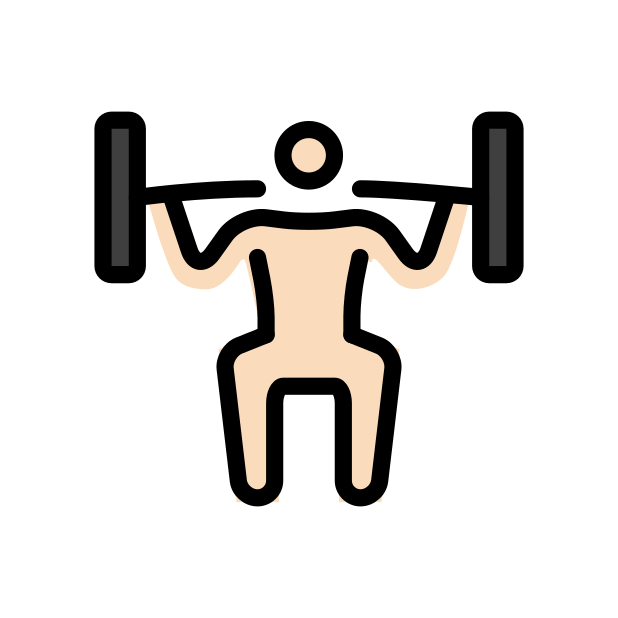
person lifting weights: light skin tone